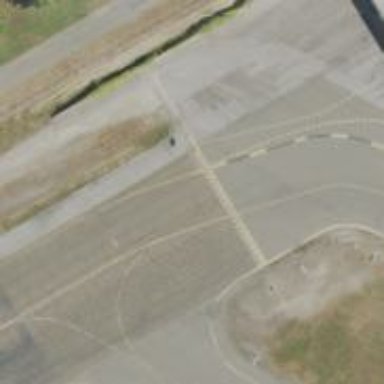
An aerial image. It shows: Image of taxiway at airport.